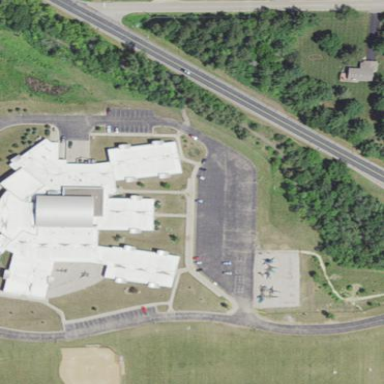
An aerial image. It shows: School building.